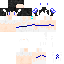
A male human skin with medium skin, wearing blonde short hair dressed in a blue tshirt and black pants, featuring a closed mouth.